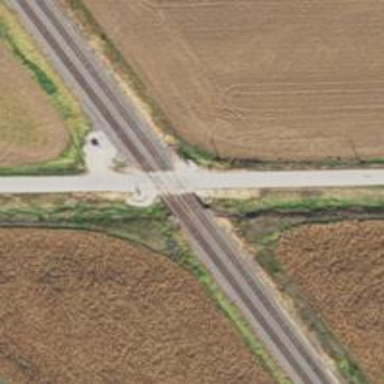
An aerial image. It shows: Level crossing along the railway.